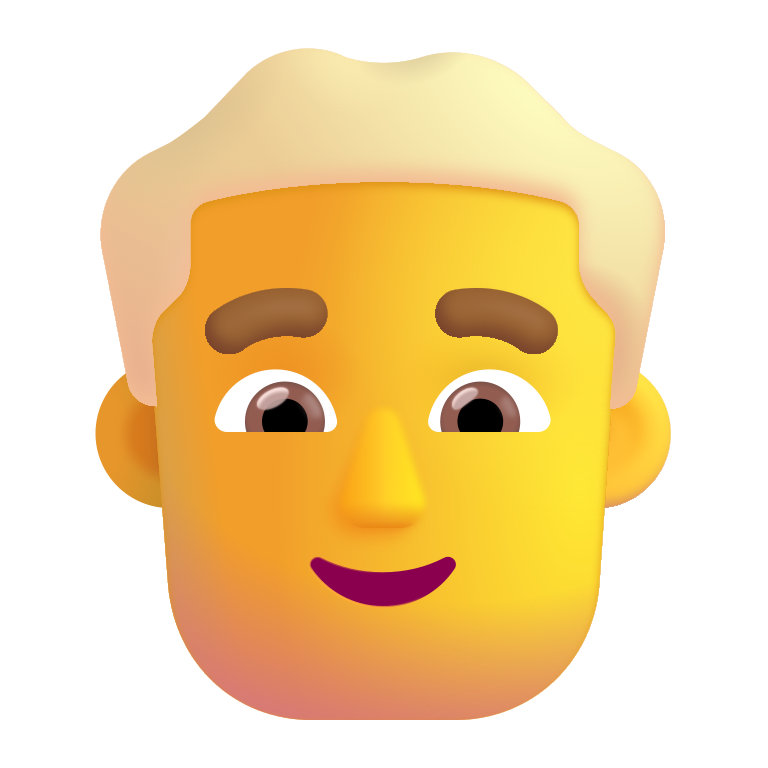
man blonde hair color default